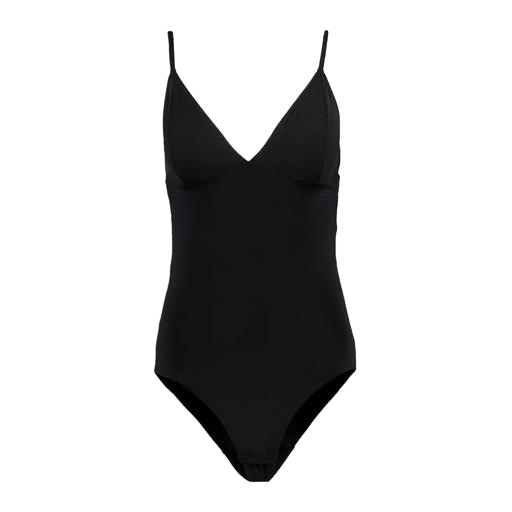
black plunge bodysuit, black one piece, black tankini, white background